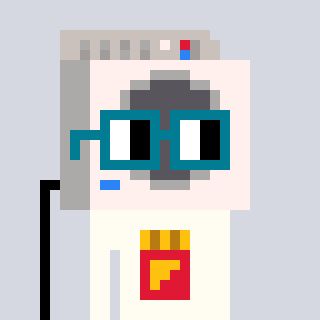
a pixel art character with square dark green glasses, a washing machine-shaped head and a grayscale-colored body on a cool background